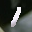
Label: 1